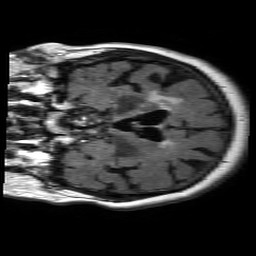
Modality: FLAIR
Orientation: coronal
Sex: female
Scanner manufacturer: philips
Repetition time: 11 s
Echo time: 0.125 s